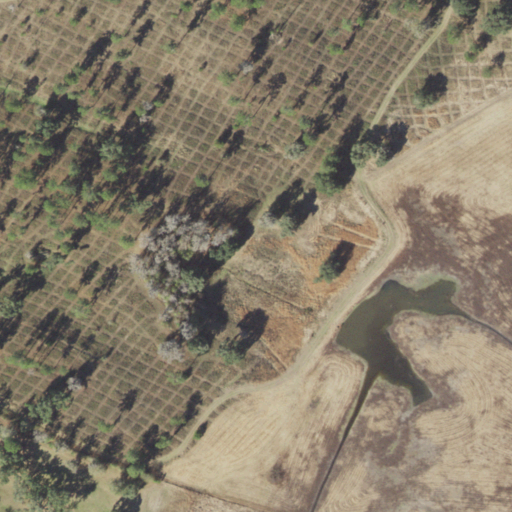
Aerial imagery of depression(s) in Florida named Hammock Sink containing herbaceous wetlands, evergreen forest, shrub, deciduous forest, grassland, pasture, open water, and woody wetlands